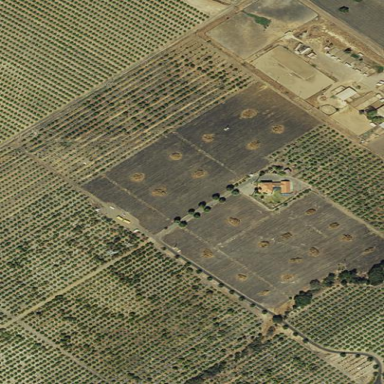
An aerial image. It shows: Orchard.